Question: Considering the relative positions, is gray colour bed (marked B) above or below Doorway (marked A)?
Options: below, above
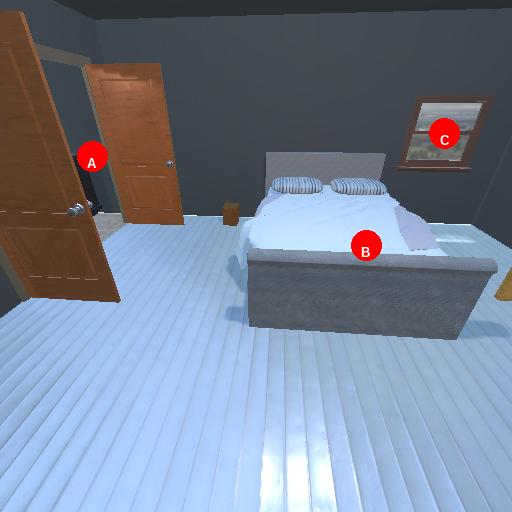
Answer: below